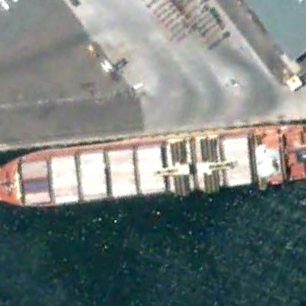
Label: Container_ship